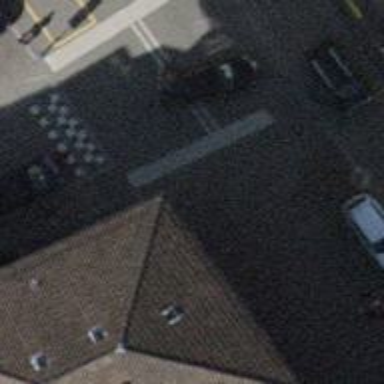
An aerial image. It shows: Asphalt sidewalk along the footway.